八年级 · 计数
八（1）班准备从甲、乙两名男生中选派一名参加学校组织的一分钟跳绳比赛,在相同的条件下,分别对两名男生进行了八次一分钟的跳绳比赛,现将测试结果绘制成如下统计图：根据图中信息绘制如下统计表:||平均数|中位数|众数|方差||:---:|:---:|:---:|:---:|:---:||甲|$a$|177.5|$c$|93.75||乙|175|$b$|$180,175,170$|$d$|请根据统计图表中的信息解答下列问题:(1)填空:$a=underline{175},b=underline{175},c=underline{37.5}$;（2）请计算乙跳绳成绩的方差$d$;（3）根据以上的数据分析,请你运用所学的统计知识,评价甲、乙两名男生一分钟跳绳成绩谁更稳定.
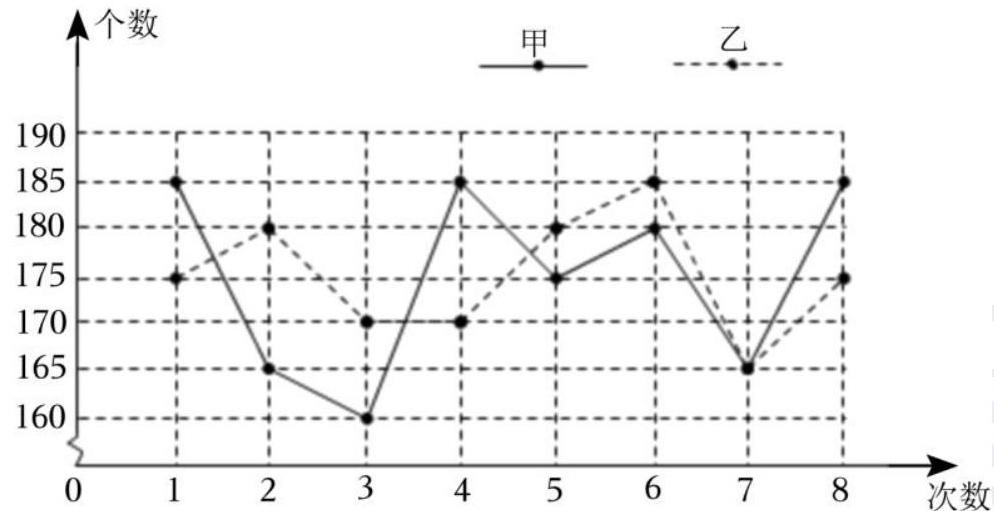
答案: （1）按照中位数、众数，平均数概念求解即可;（2）根据方差的计算公式计算即可;（3）根据平均数,方差,中位数,众数,选择两个角度分析,可得答案.【解析】解:（1）甲的成绩从小到大排列为：160，165，165，175，180，185，185，185，乙的成绩从小到大排列为:$165，170，170，175，175，180，180，185$,甲的平均数$a$为$=frac{160+165times2+175+180+185timesz}{8}=175$.乙的中位数$b=frac{175+175}{2}=175$,185出现最多，所以中众数为：185.故答案为:$175,175,185$;(2)方差$d=frac{1}{8}left[(175-175)^{2}+(180-175)+(180-175)+(170-175)^{2}+(180-175)^{2}+(185right.$$left.-175)^{2}+(165-175)^{2}+(175-175)^{2}right]=37.5$故答案为:37.5;(3)(1)从平均数和方差相结合看,乙的成绩较稳定;(2)从平均数和中位数相结合看,甲的成绩较好.【点睛】本题考查了折线统计图,方差,中位数,掌握方差的公式,众数的定义,中位数的定义是解题关键.